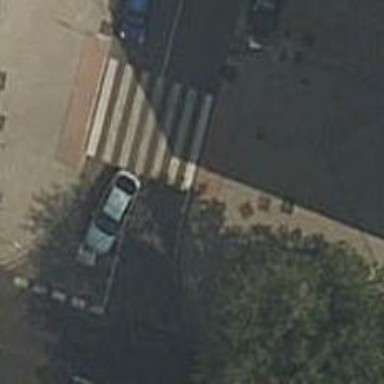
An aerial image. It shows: Zebra crossing on the road.